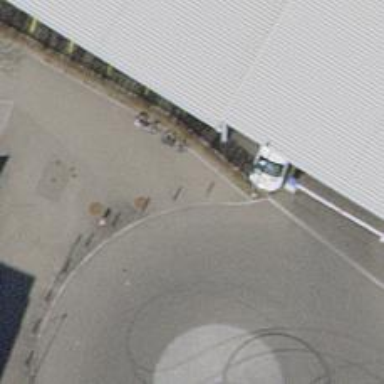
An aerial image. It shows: Bollard barrier.